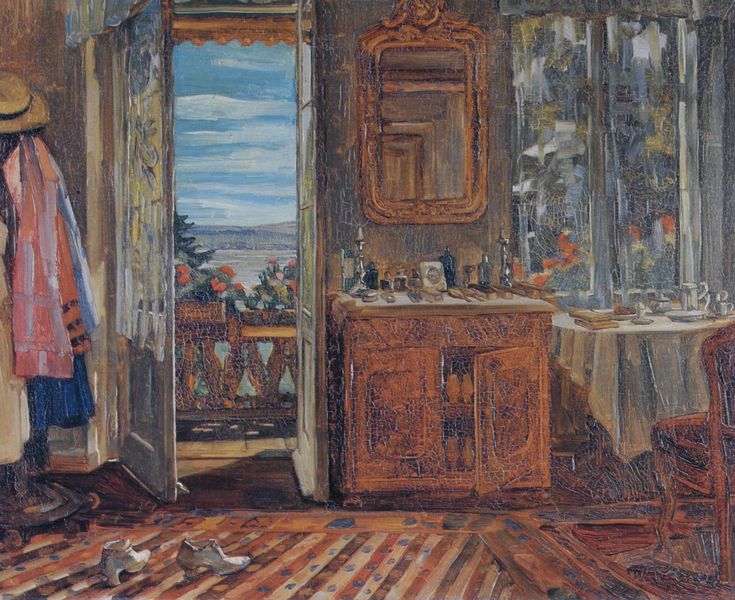
Titel: Balkonzimmerinterieur am Starnberger See
Künstler: Heinrich Wilhelm Trübner
Standort: Nürnberg.
Institution: Germanisches Nationalmuseum
Schlagwörter: baum, blau, gemälde, himmel, schatten, wasser, weiß, wolken, grün, impressionismus, landschaft, blumen, braun, bunt, fenster, glas, hut, kleider, licht, orange, raum, stuhl, stühle, terasse, tisch, tische, tür, zimmer, ausblick, haus, rot, tuch, malerei, muster, teppich, flaschen, jacke, falten, kleidung, rahmen, teller, innenraum, möbel, spiegel, tischdecke, tischtuch, vorhang, öl, horizont, natur, spiegelung, pastos, boden, interieur, mantel, sessel, decke, paar, schön, garten, kanne, bewölkt, aussicht, balkon, farbig, sommer, bücher, kommode, schrank, armlehne, lehne, süden, fußboden, schuhe, risse, verlassen, farbe, steifen, ölgemälde, querformat, balcony, blue, chair, curtain, curtains, hat, red, white, window, armchair, black, carpet, gardine, interior, painting, parlor, room, table, tea, vorhänge, wohnung, yellow, strohhut, verzierung, woken, gestreift, kerze, streifen, armoire, flowers, frisierkommode, mirror, pink, reflection, rug, schlafzimmer, tasse, brown, esstisch, floor, geländer, innenansicht, teppiche, krempe, menschenleer, blumenkästen, offen, buch, gogh, balustrade, geschirr, mäntel, tanne, fleck, komode, biedermeier, kännchen, tassen, frisiertisch, schminktisch, toilette, gedeck, fensterscheibe, clouds, life, sky, tree, house, mountains, summer, drapes, absätze, balkonblumen, balkonkästen, balkontür, balkontüren, blumenkasten, bürsten, ftreifen, gaderobe, gardderobe, garderobe, garderobenständer, gel nder, geranien, kleiderständer, mobiliar, pumps, seel, spiege, spiegl, ständer, autumn, garden, porch, view, color, impressionism, coat, scarf, coats, glasses, books, desk, fall, beach, door, vincent, italy, sunny, day, spring, flakons, pastel, shoes, expresionismus, cloth, home, cup, dresser, stripes, pinsel, cups, saucer, hanger, plate, open, pitcher, cabinet, bottles, toilettentisch, straw, bild, speigel, furniture, dinner, expressionissmus, daylight, closet, t+r, heels, kunst, living, setting, rack, stil, jackets, set, bowls, gdeckter tisch, coat rack, windowbox, flwers, tea set, werk, housw, cote, bbiedermaier, clothes rack, shoecare